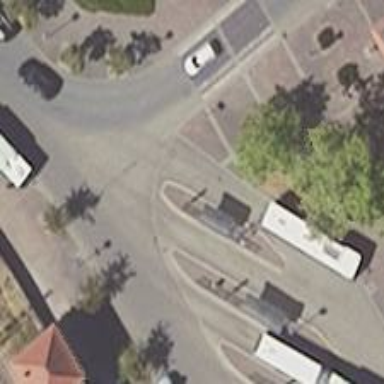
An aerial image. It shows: Alleyway designated as service road.